Question: I am trying to find the value of a number in the big list. Below is the sample Input and Desired output Snap Shot.
Please help me out how to do this.
The list is big hence Nested if's will not help, tried with Match & vlookup also but not getting the Desired output.

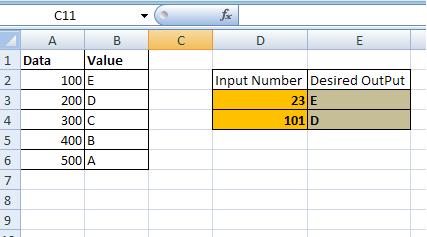
Answer: Try this formula in E3:
'''
=IF(D3>$A$6,"No match!",INDEX($B$2:$B$6,IFERROR(MATCH(D3,$A$2:$A$6)+1,1))
'''